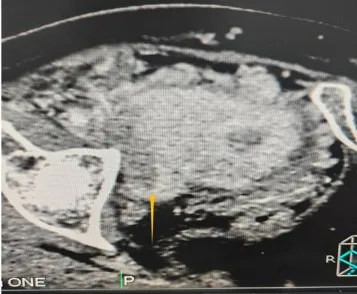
Contrast agent-enhanced CT shows the cross-sectional view of the mass. The arrow. Points to the external iliac vein.
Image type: radiology (ct)